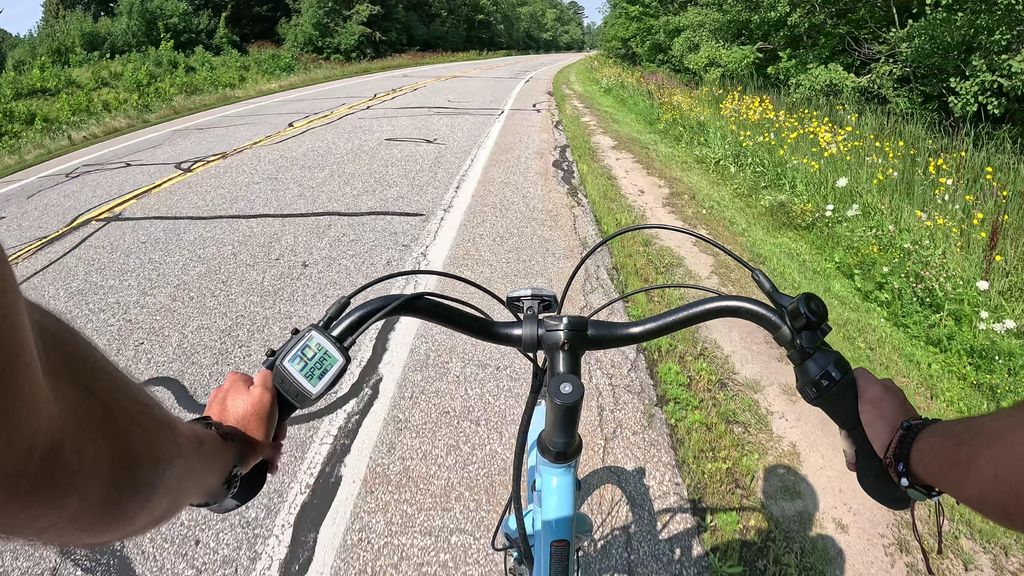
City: ottawa-gatineau